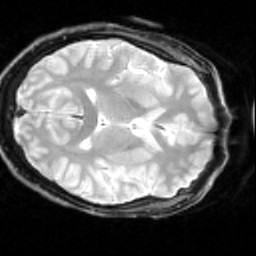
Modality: inplaneT2
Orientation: axial
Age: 22
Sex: male